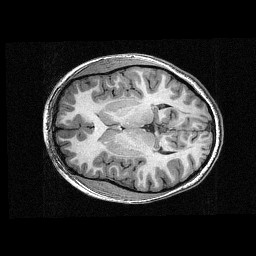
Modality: T1w
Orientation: axial
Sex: female